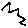
Label: zigzag